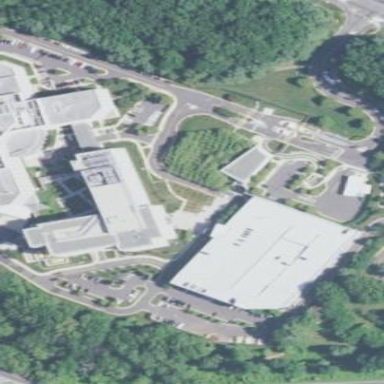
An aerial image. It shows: Office building.